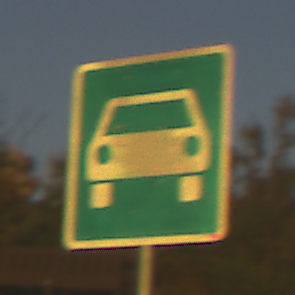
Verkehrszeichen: Kraftfahrstrasse
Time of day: SunriseSunset
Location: Outdoor (RoadRail)
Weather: PartlyCloudy
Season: NotSpecified
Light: Natural